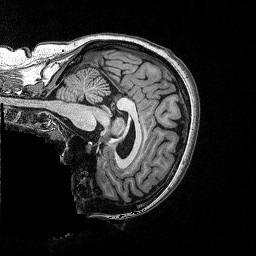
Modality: T1w
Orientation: sagittal
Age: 42
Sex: female
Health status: healthy
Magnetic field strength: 3 T
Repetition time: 2.53 s
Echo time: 0.00331 s